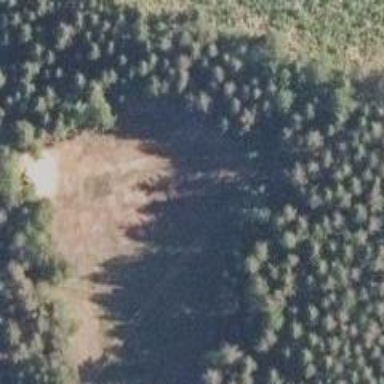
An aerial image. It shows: Disc golf tee area.